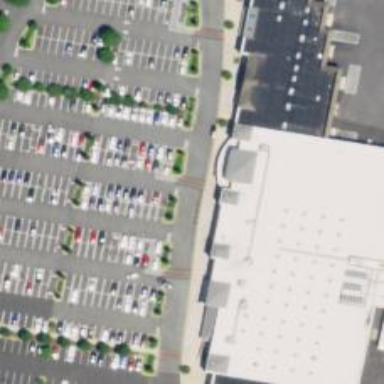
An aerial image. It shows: Supermarket.